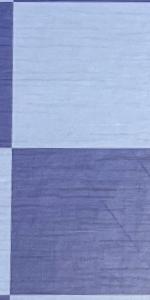
Label: Empty